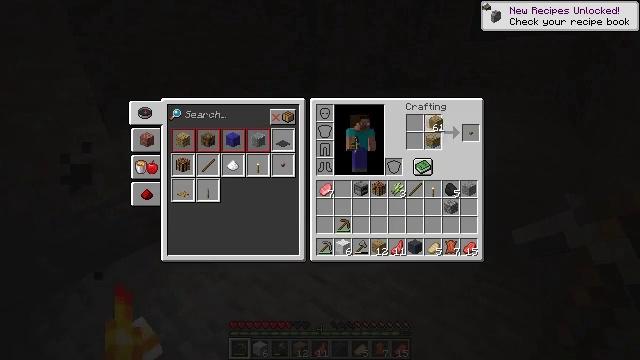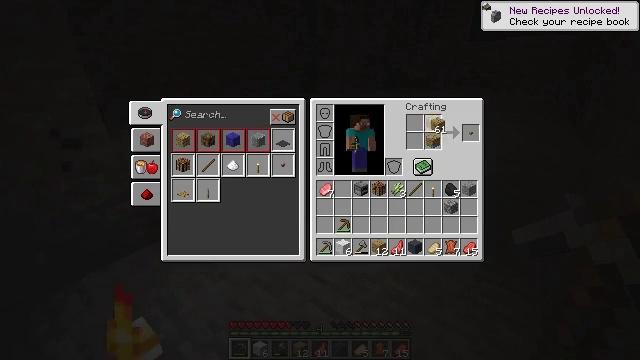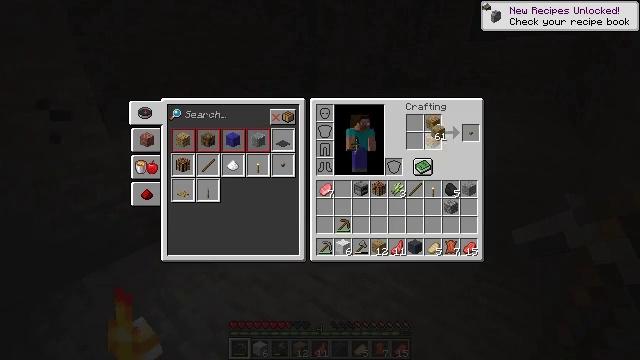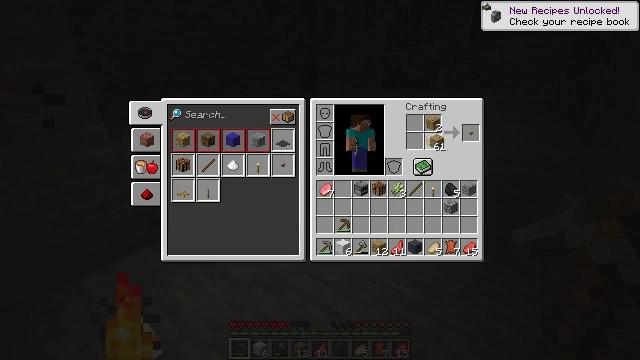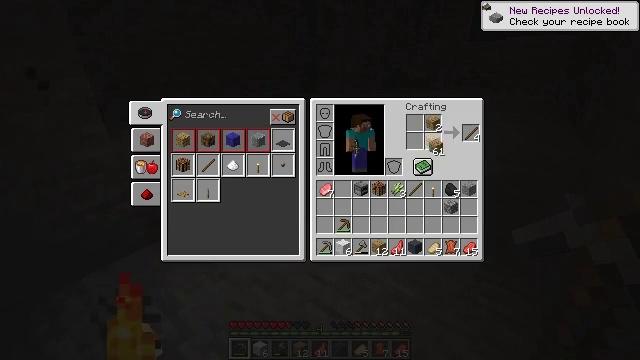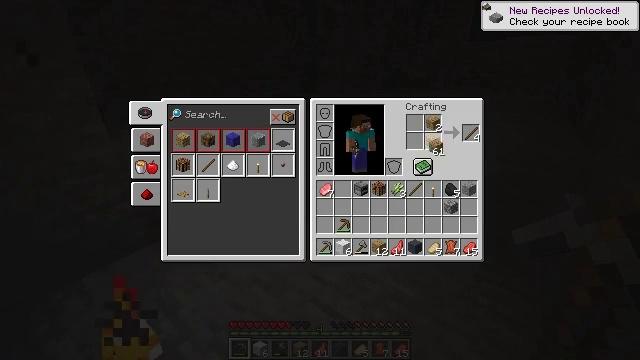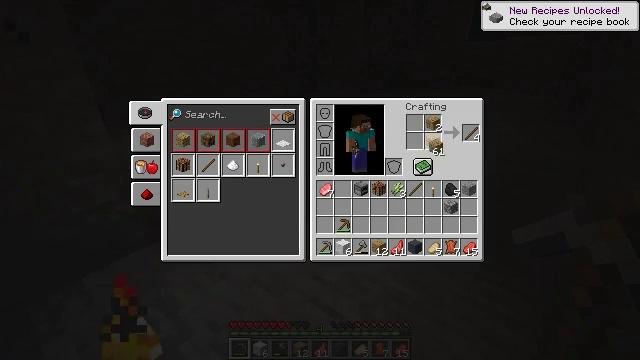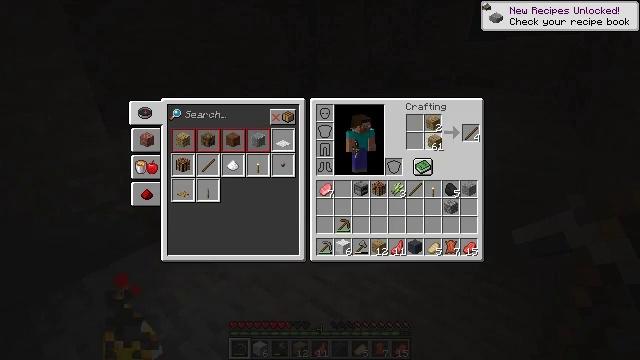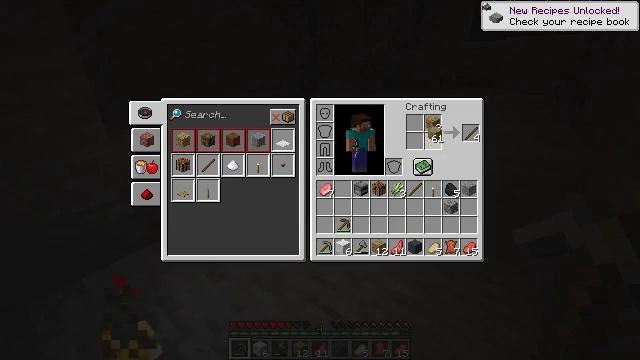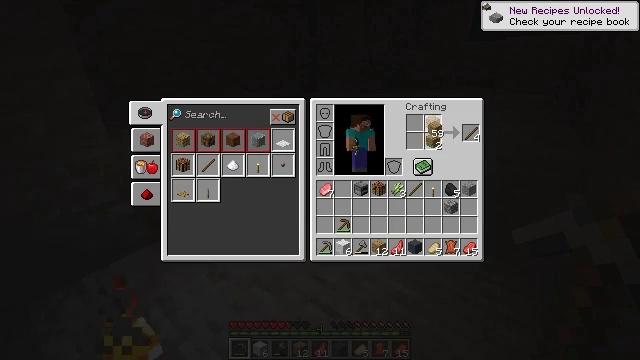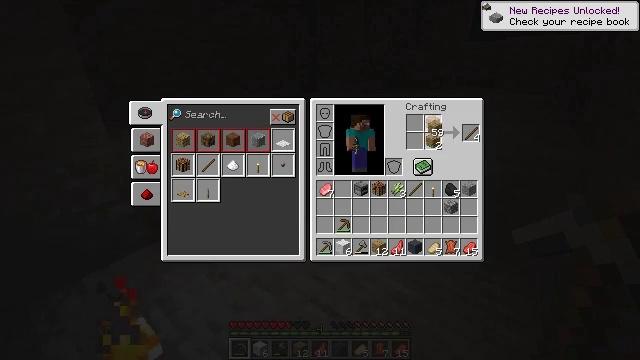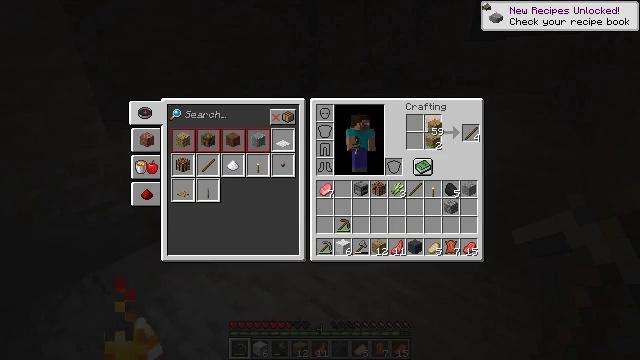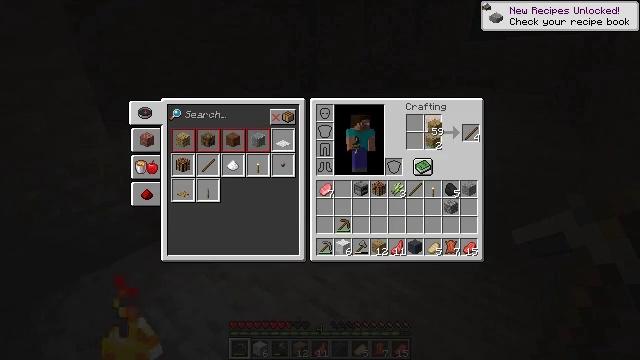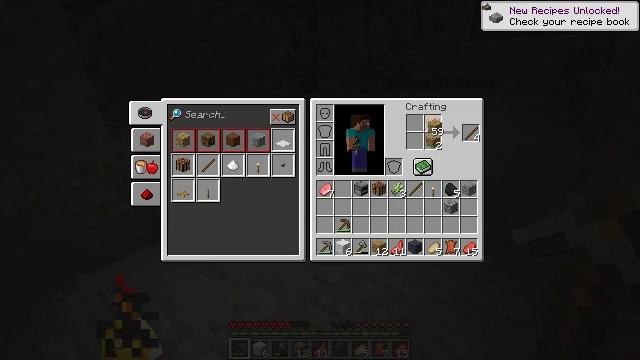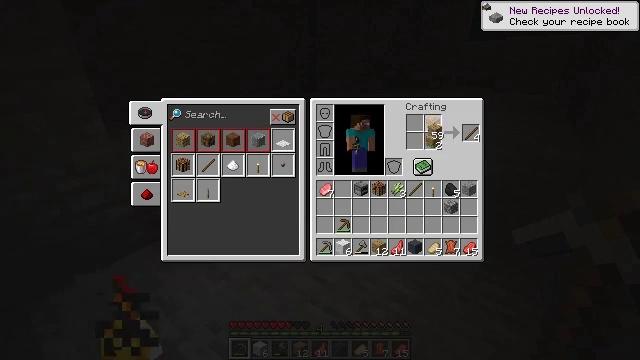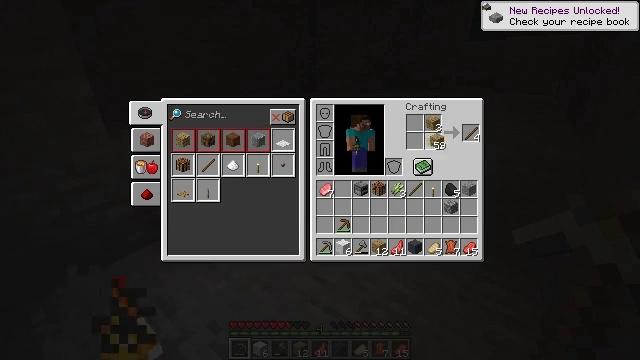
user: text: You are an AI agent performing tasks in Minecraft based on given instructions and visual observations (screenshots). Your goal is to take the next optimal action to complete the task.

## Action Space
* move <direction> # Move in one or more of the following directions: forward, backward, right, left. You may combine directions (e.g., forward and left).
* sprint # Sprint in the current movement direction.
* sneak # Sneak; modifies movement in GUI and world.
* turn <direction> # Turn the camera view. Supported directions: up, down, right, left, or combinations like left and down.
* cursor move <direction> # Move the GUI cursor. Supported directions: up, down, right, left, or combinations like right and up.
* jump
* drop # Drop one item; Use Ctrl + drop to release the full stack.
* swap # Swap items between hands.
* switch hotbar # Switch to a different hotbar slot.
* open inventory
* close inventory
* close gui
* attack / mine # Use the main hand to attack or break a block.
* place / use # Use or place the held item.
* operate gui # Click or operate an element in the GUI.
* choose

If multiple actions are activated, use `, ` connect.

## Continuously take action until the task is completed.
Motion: motion action
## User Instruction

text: Get sticks from combining two wooden planks.
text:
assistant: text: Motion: no_op
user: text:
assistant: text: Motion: cursor move down
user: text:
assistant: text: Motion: cursor move down
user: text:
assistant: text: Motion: no_op
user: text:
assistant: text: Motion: choose
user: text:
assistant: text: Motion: choose
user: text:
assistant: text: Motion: choose
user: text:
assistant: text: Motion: cursor move up, choose
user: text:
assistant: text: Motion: choose
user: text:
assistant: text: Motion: choose
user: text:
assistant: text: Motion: no_op
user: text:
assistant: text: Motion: no_op
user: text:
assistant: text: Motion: no_op
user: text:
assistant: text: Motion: no_op
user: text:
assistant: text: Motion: cursor move down
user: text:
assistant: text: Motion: no_op
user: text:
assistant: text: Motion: choose
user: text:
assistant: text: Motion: choose
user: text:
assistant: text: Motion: choose
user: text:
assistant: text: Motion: cursor move up, choose
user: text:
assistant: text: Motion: choose
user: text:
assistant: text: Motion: choose
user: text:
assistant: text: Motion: no_op
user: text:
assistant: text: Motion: no_op
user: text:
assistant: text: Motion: no_op
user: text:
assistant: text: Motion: cursor move down
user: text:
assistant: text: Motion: no_op
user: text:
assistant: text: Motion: no_op
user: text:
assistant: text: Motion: choose
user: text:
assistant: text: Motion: choose